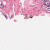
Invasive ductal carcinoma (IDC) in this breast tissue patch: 0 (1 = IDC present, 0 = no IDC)